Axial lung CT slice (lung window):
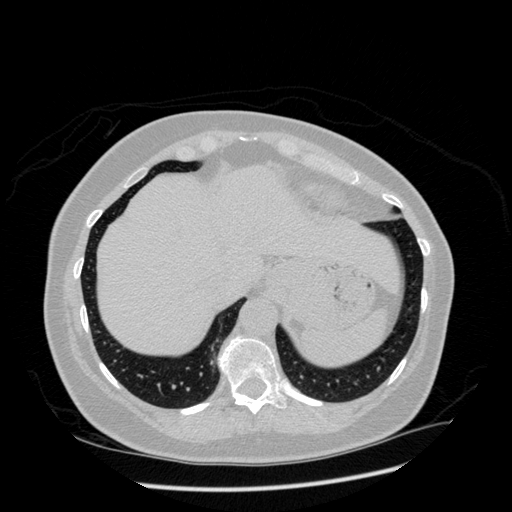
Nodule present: no